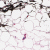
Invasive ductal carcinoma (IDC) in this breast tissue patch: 0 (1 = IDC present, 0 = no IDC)